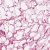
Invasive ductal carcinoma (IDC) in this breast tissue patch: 0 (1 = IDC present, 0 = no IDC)